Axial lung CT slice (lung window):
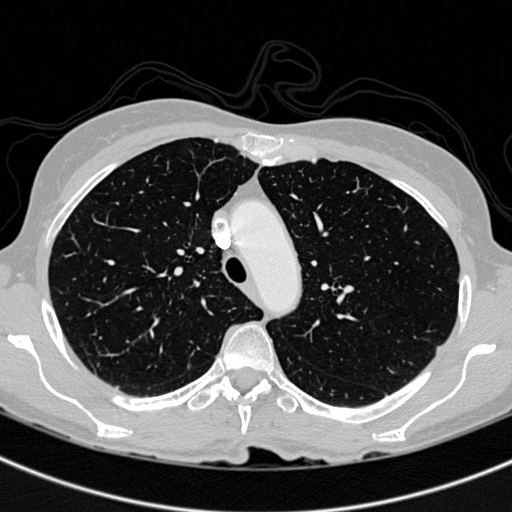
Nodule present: no